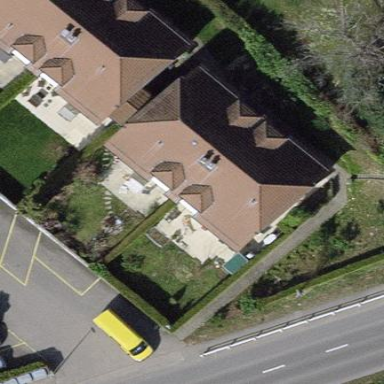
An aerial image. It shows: Half-hipped roof house.